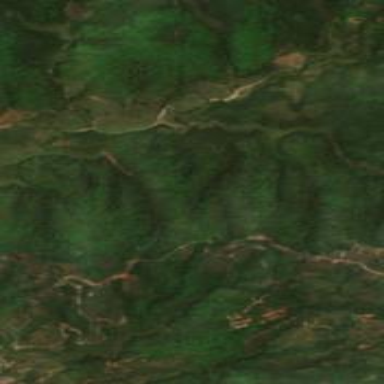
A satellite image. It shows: Lush forest area covered with woodland.